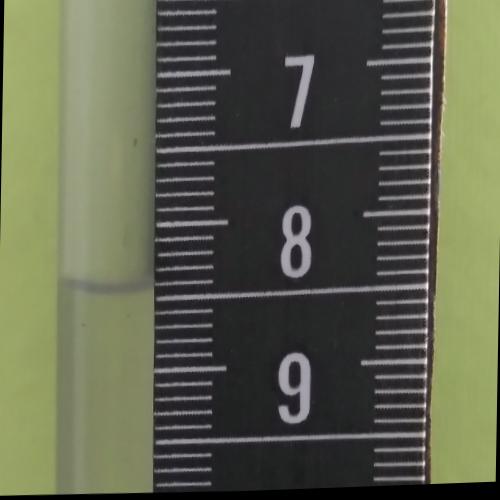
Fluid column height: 8.4 cm